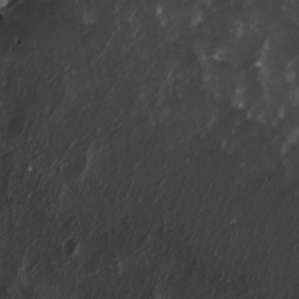
Label: non_frost